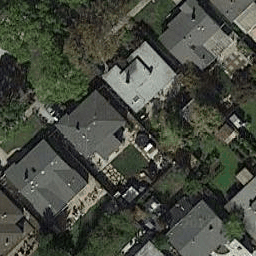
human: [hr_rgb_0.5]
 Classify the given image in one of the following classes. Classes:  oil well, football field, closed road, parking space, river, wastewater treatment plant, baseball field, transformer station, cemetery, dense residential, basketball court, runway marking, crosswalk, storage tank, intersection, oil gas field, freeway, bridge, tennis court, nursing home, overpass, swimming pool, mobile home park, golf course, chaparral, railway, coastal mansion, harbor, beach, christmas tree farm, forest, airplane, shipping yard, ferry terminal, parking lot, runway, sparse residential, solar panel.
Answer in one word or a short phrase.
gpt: dense residential